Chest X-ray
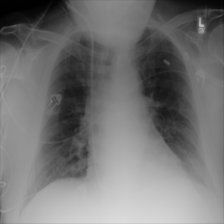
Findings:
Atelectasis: negative
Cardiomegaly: negative
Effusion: negative
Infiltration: negative
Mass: negative
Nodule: negative
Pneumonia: negative
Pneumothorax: negative
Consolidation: negative
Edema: negative
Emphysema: negative
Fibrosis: negative
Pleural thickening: negative
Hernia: negative